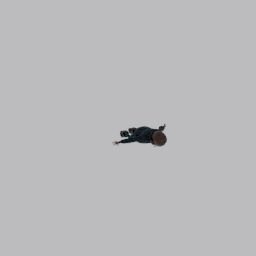
Label: people